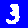
Digit: 3